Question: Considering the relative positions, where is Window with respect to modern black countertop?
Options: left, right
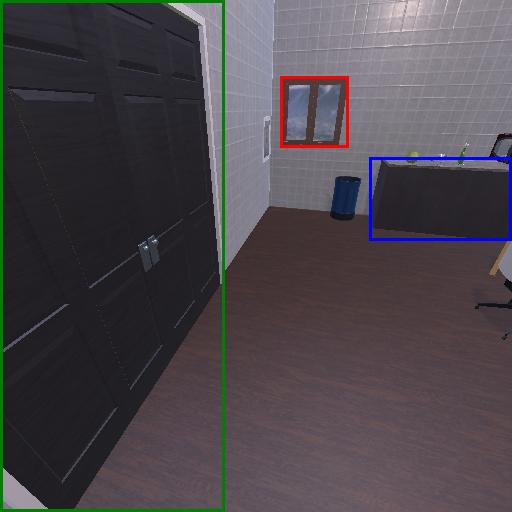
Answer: left